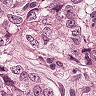
Metastatic tissue present: yes